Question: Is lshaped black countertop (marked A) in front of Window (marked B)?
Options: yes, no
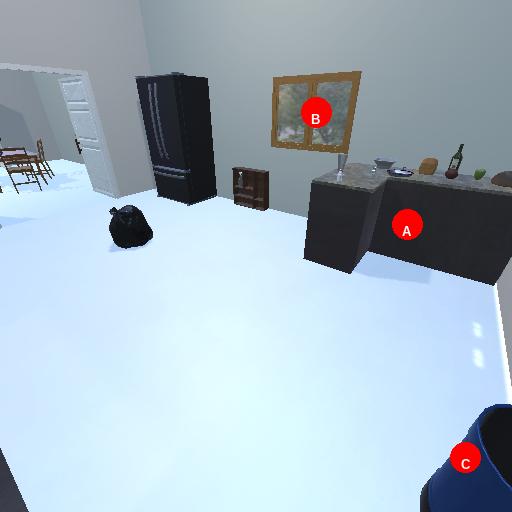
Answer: yes